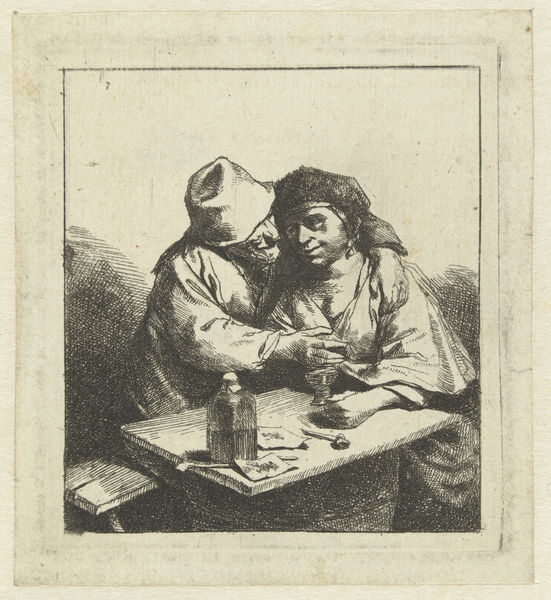
Titel: Liefdespaar
Künstler: Cornelis Pietersz. Bega
Standort: Amsterdam
Institution: Rijksmuseum
Schlagwörter: mann, brust, frau, glas, hut, tisch, zeichnung, flasche, mütze, grafik, schattierung, bank, pfeife, hell dunkel, tusche, kohle, druck, schwarzweiss, fass, kohlezeichnung, ehepaar, dürer, kupferstich, kuscheln, umarmt